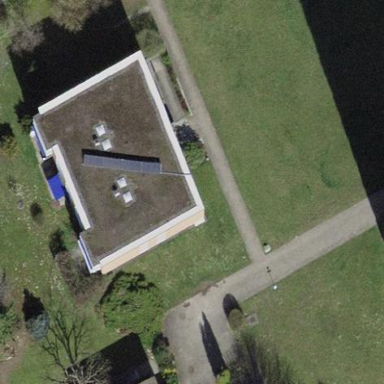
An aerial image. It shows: Flat-roofed building.